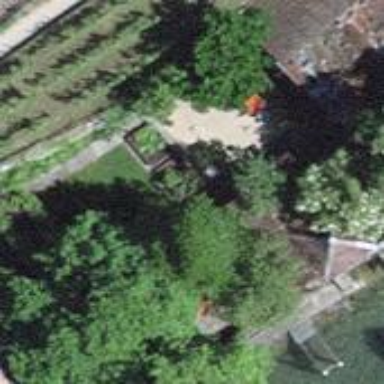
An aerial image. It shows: Shed.